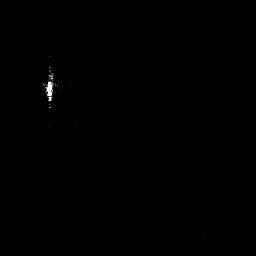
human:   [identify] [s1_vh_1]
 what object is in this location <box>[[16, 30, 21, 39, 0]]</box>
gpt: <ref>1 small ship at the left</ref>